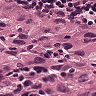
Metastatic tissue present: yes